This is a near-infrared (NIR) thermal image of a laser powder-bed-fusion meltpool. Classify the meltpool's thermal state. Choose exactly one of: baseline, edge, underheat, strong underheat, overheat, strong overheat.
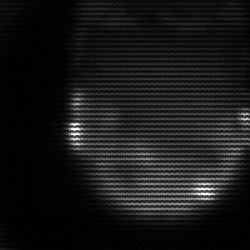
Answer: edge